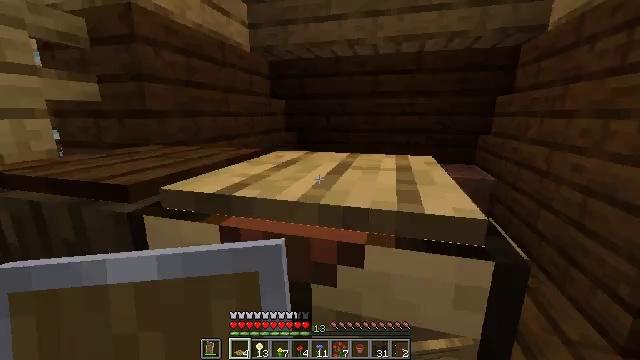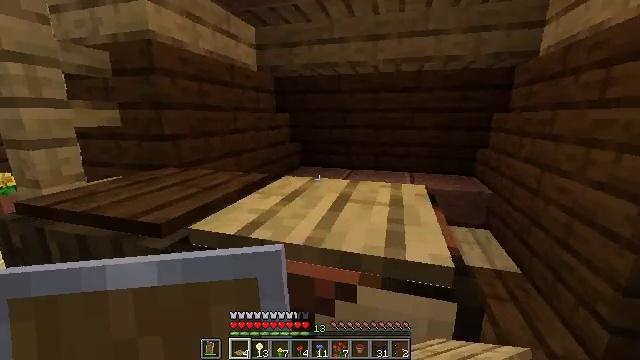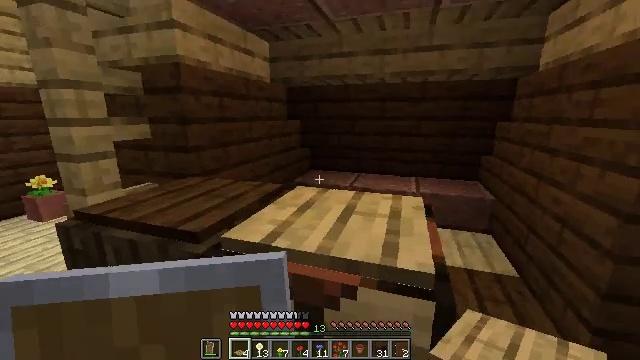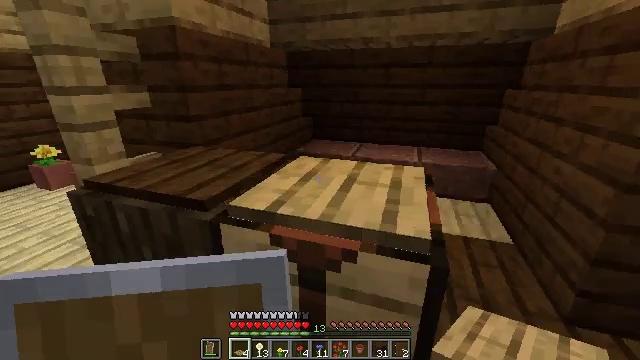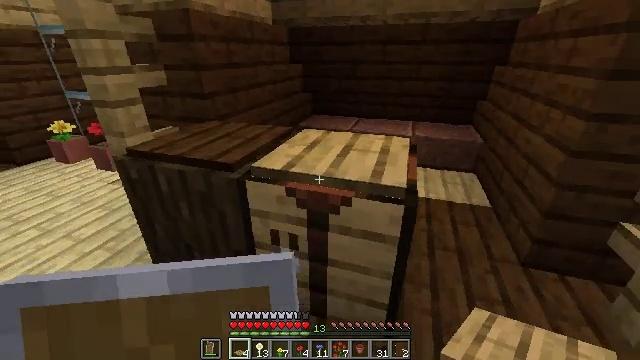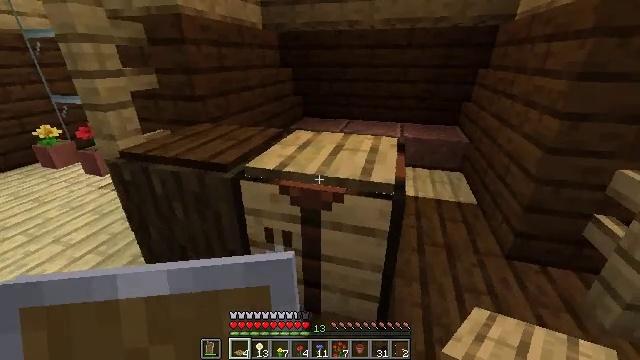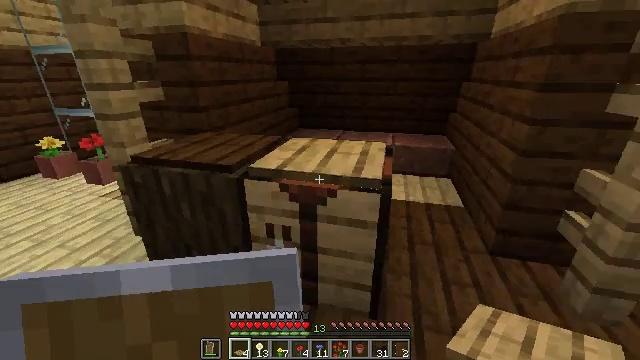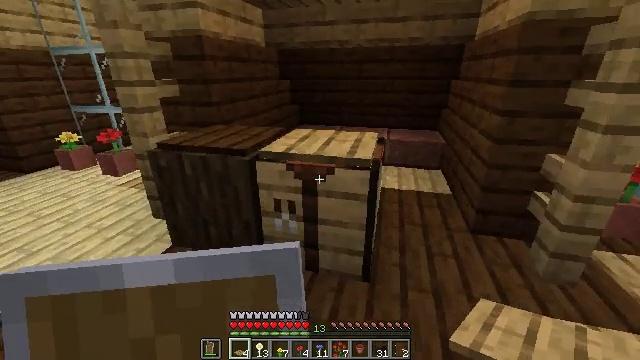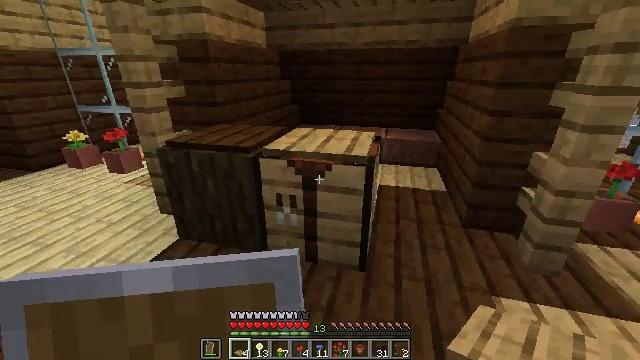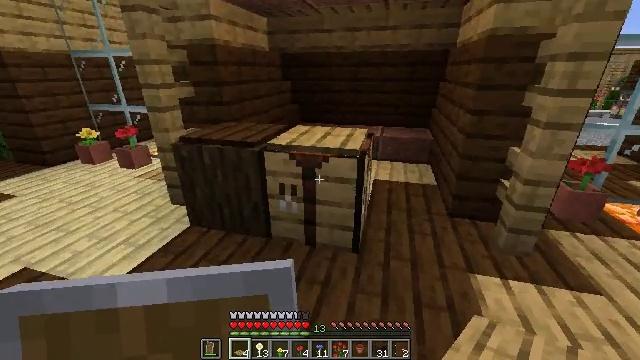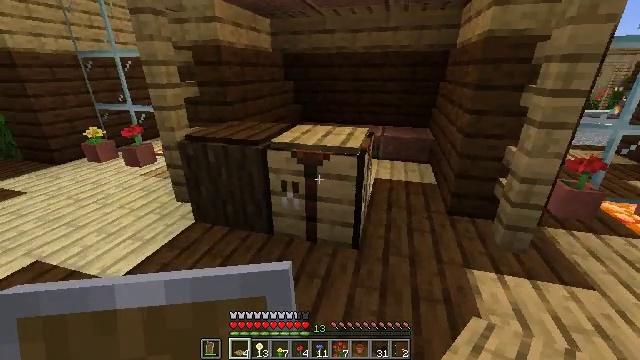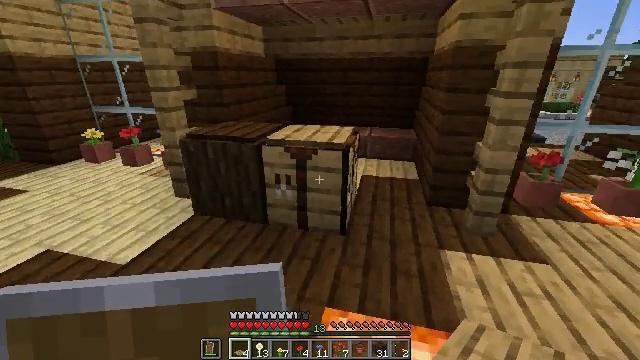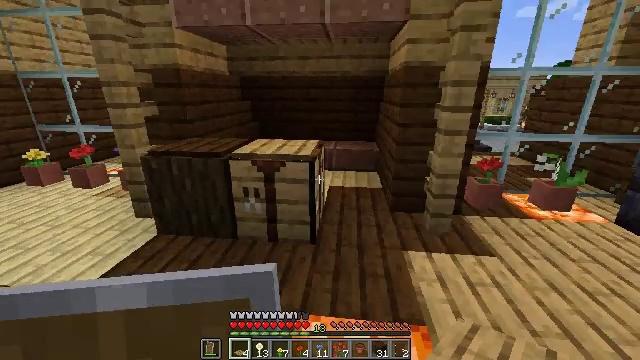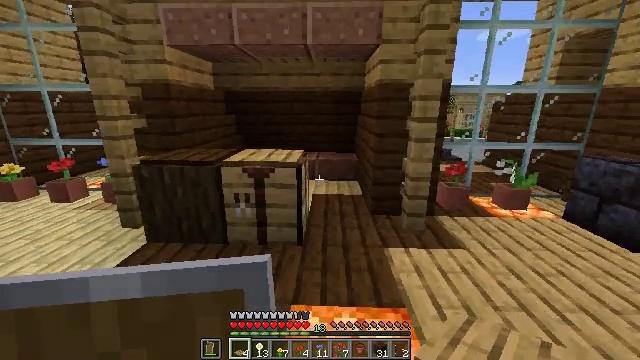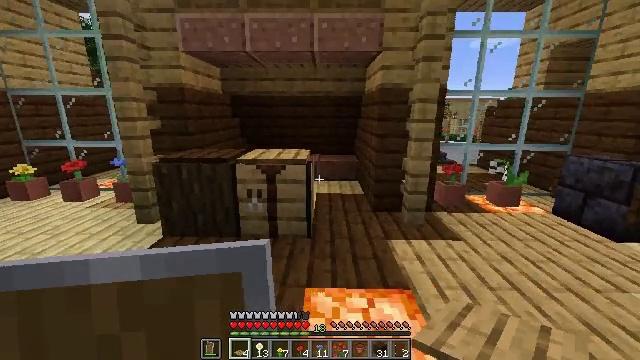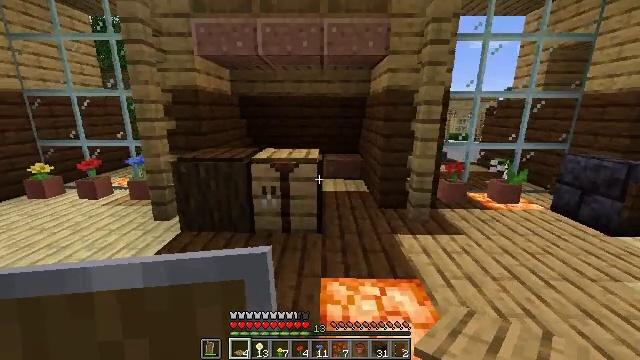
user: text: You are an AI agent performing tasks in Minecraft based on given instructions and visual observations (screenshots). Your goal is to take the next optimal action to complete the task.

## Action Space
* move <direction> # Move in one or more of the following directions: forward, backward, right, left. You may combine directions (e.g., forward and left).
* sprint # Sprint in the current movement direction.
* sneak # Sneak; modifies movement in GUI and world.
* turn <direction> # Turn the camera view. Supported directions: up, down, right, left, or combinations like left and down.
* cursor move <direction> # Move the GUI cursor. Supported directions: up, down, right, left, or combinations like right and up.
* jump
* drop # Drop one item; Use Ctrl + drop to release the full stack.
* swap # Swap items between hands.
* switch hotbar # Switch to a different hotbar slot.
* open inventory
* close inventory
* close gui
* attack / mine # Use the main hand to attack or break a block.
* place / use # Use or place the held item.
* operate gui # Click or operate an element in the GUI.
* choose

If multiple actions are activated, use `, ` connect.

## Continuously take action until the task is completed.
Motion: motion action
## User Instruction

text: Gather the oak pressure plate.
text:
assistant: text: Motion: move back
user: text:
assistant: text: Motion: move back, turn left
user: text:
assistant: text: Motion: move back, turn down
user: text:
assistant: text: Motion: move back, turn down
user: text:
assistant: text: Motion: move back, turn right
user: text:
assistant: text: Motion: move back, turn right and up
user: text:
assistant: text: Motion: move back
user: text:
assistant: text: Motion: move back
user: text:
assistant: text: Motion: move back
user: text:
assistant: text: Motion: move back
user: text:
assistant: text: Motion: move back, turn right
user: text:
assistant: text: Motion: move back and move left, turn right and up
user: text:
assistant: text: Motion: move back and move left, turn right and up
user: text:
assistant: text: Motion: move back and move left, turn up
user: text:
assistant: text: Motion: move back and move left
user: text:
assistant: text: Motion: move back
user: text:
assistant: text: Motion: move back
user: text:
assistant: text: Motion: move back, open inventory
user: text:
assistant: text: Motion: move back, open inventory
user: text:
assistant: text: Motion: open inventory
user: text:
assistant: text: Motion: cursor move right and up, open inventory
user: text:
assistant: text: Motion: cursor move right, open inventory
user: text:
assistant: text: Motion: cursor move right
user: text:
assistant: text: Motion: no_op
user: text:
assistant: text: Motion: cursor move down
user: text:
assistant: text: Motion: cursor move left and down
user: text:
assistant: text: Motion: cursor move left and down
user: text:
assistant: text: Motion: no_op
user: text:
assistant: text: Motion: sneak, cursor move left
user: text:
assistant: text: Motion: sneak, cursor move left